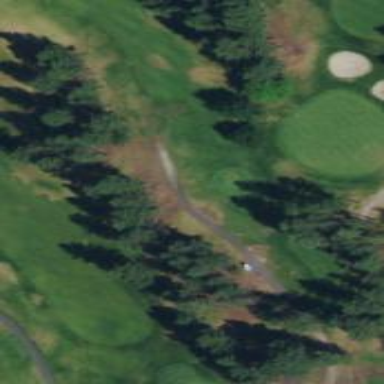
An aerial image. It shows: Path designed for golf carts.